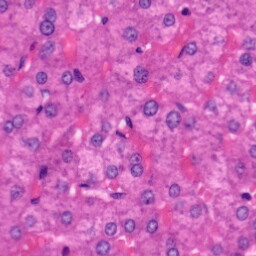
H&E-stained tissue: Liver